Aerial crown-view tile of a tropical tree (Barro Colorado Island, Panama), acquired 20250124:
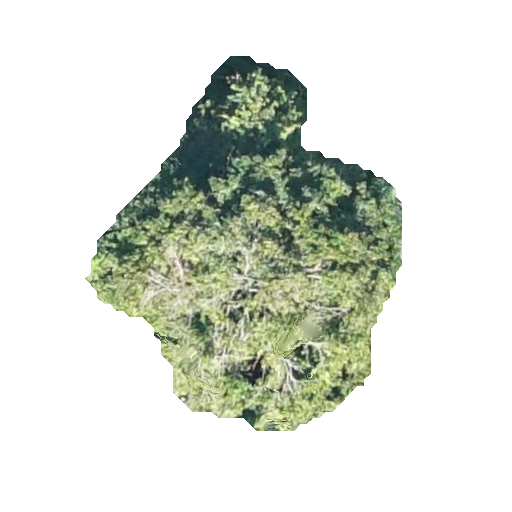
Species: Prioria copaifera
GBIF accepted scientific name: Prioria copaifera
Crown area: 108.546 m²